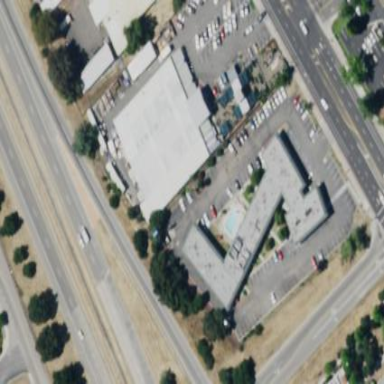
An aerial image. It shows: Retail building housing hardware shop.